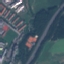
Land use / land cover: Highway